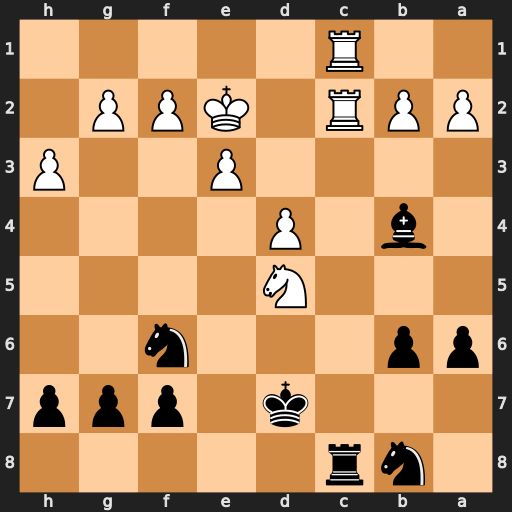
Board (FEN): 1nr5/3k1ppp/pp3n2/3N4/1b1P4/4P2P/PPR1KPP1/2R5
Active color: b
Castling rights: -
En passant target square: -
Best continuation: Rxc2+ Rxc2 Nxd5